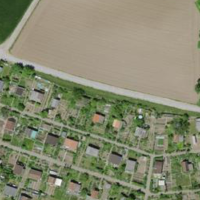
EUNIS habitat code: 53
Species observed at this site:
Corvus corone
Araneus diadematus
Stictoleptura rubra
Coreus marginatus
Sorbus aucuparia
Parus major
Erithacus rubecula
Pica pica
Passer domesticus
Symphoricarpos albus